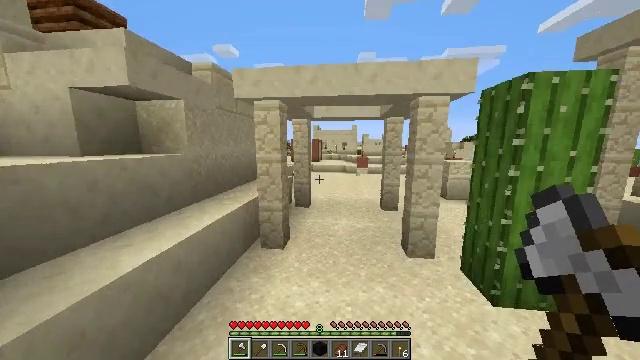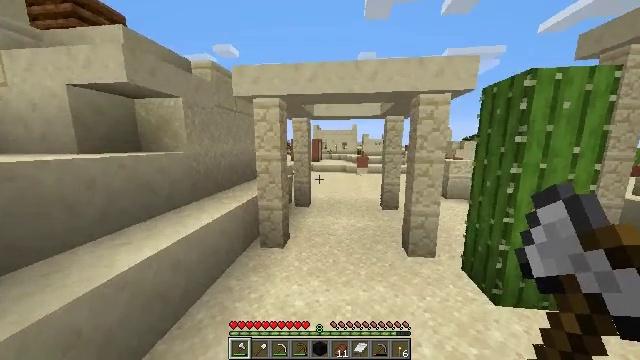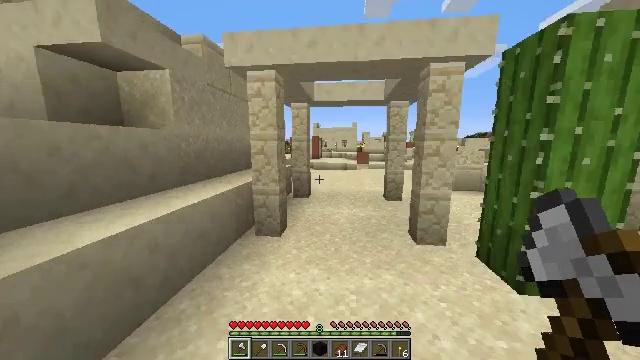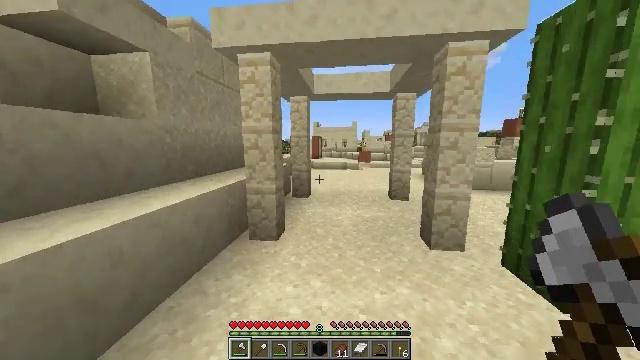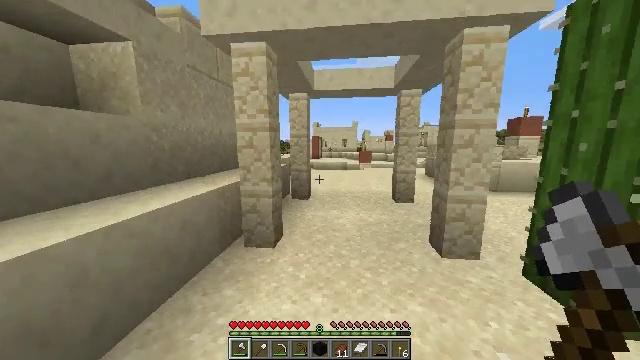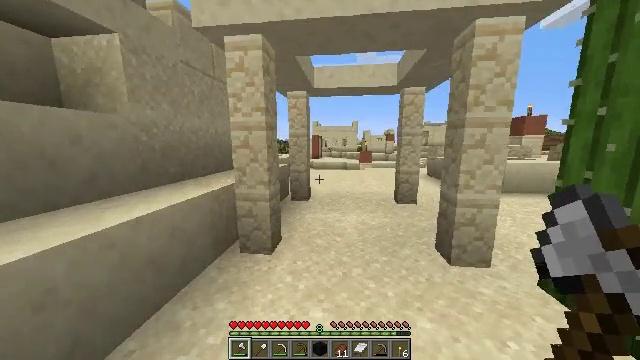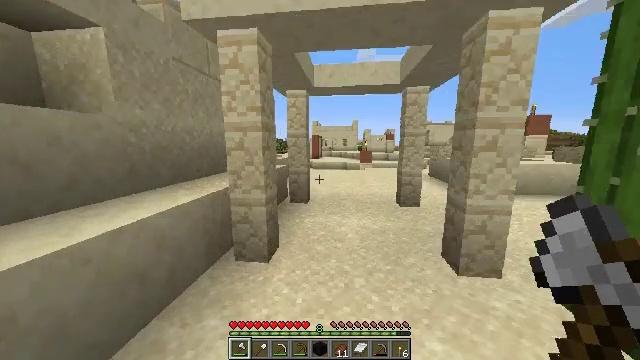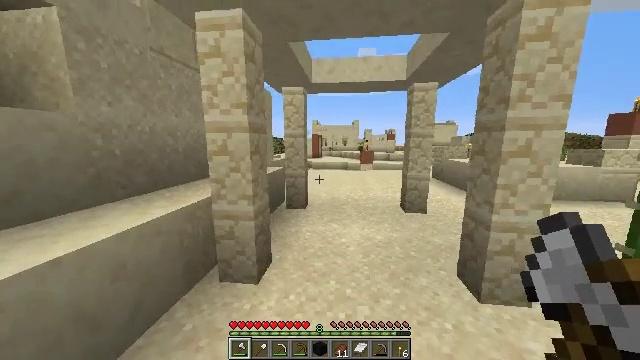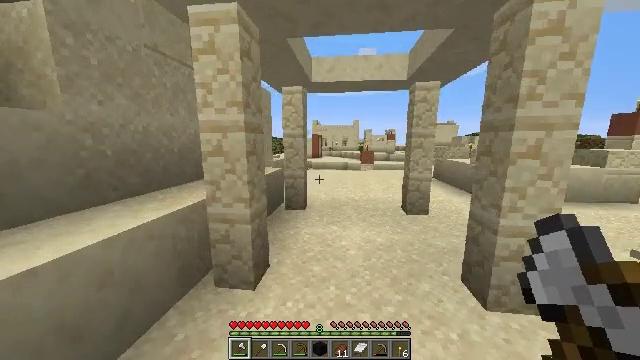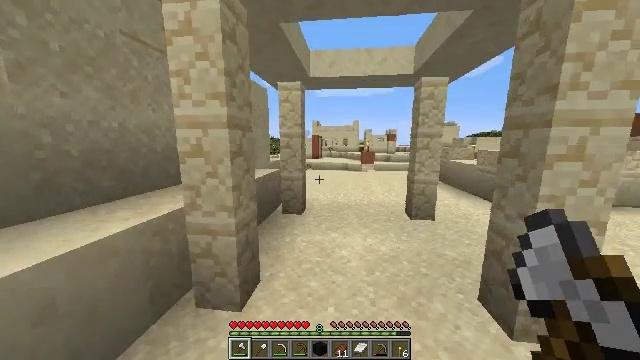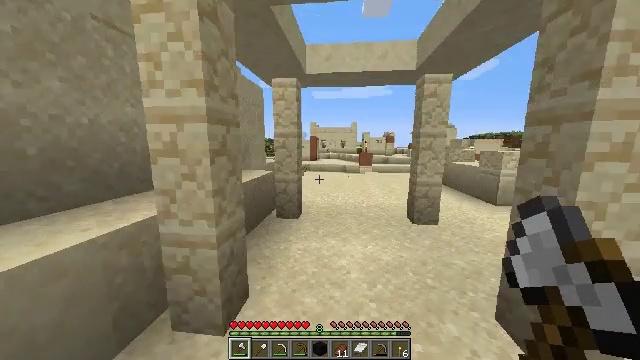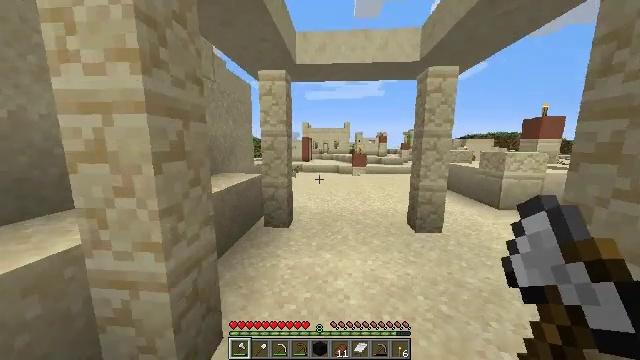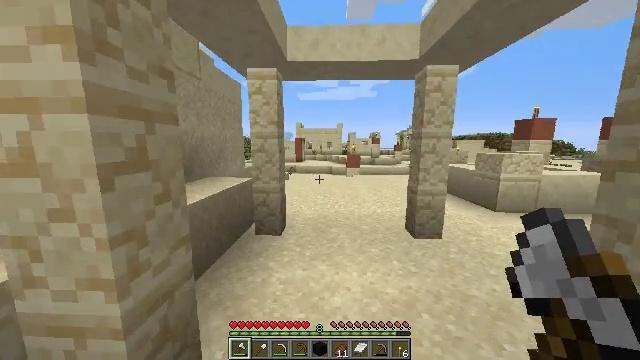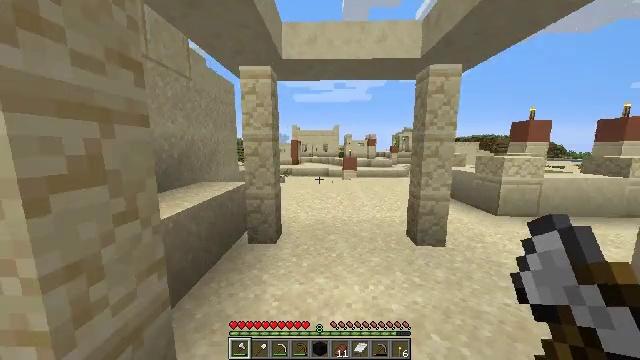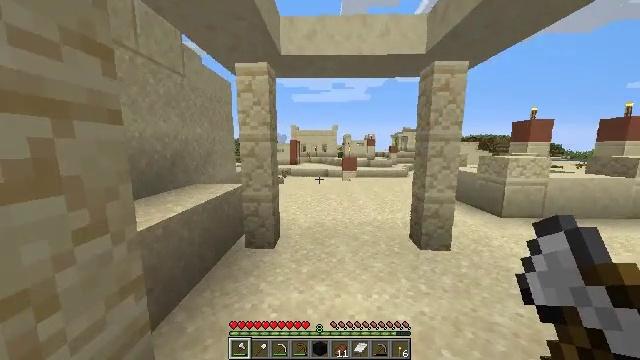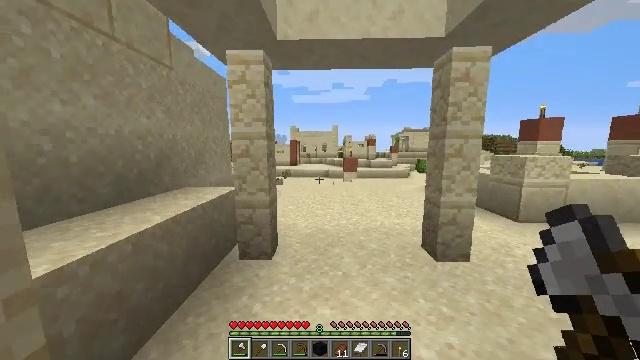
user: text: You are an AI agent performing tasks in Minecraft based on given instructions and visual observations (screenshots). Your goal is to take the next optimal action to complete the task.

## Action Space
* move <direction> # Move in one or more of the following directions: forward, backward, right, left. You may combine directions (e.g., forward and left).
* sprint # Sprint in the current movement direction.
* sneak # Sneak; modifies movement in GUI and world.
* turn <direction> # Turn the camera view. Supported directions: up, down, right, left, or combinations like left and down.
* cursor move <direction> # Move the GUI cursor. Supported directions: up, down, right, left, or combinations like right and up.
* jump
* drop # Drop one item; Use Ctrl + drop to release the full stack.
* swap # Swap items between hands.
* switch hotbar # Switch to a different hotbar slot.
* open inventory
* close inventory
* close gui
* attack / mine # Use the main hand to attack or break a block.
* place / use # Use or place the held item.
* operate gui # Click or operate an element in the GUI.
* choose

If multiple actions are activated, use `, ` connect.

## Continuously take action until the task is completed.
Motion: motion action
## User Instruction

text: Harvest the mature beetroots.
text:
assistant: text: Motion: move forward
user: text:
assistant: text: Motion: move forward
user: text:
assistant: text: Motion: move forward
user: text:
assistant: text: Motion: move forward
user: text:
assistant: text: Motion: move forward
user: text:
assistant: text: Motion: move forward
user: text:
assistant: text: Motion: move forward
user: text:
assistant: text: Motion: move forward
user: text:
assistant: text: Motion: move forward
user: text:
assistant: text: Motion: move forward
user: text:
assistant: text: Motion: move forward, turn right
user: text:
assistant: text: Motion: move forward, turn right
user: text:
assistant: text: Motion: move forward, turn right
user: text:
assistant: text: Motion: move forward
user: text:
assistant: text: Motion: move forward
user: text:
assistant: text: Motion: move forward
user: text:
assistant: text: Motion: move forward
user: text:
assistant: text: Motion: move forward, jump
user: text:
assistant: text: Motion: move forward, jump
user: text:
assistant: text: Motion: move forward, jump
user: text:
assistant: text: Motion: move forward, jump
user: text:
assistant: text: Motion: move forward, jump
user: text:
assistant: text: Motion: move forward, jump
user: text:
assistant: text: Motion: move forward, jump
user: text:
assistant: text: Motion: move forward, turn left, jump
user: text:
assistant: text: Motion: move forward, turn left, jump
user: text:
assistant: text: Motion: move forward, jump
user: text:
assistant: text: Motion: move forward, jump
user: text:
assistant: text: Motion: move forward, jump
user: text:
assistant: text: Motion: move forward, jump